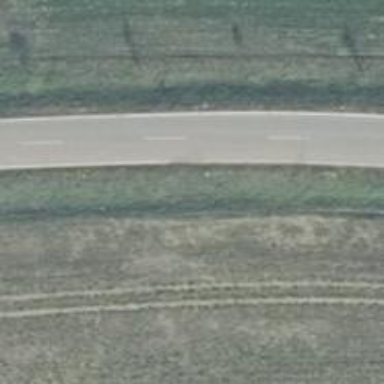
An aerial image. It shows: Tertiary road with asphalt surface.